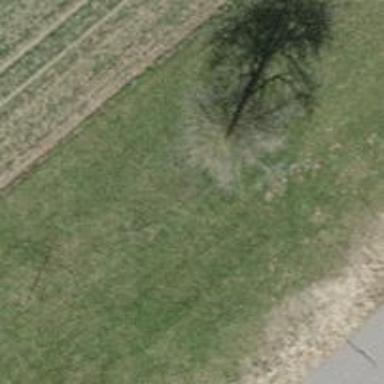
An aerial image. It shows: Urban tree adds touch of nature to the surroundings.